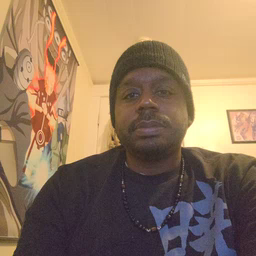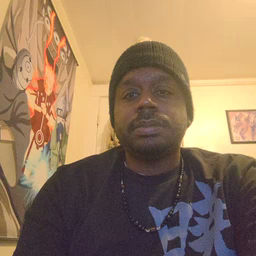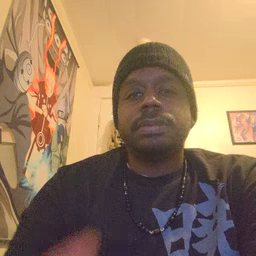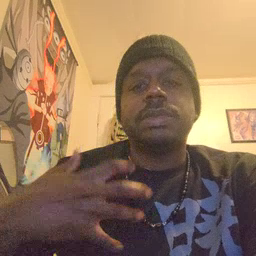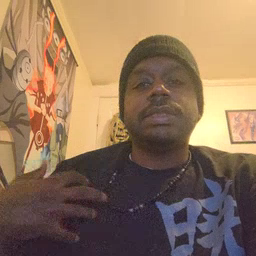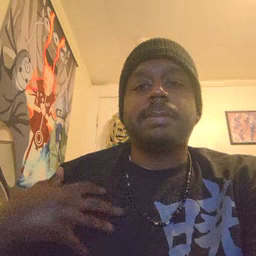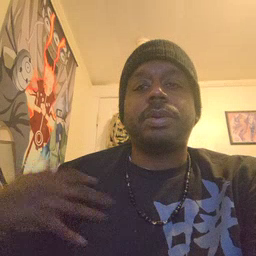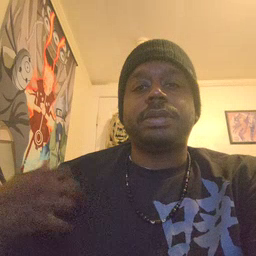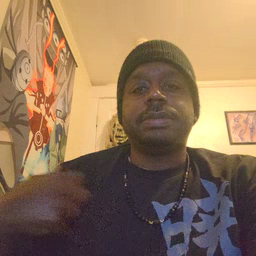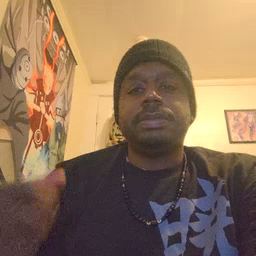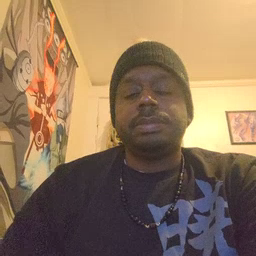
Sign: zebra